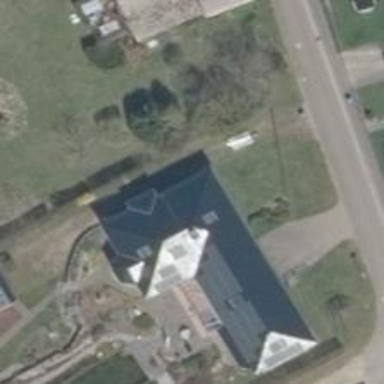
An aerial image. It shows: Building.